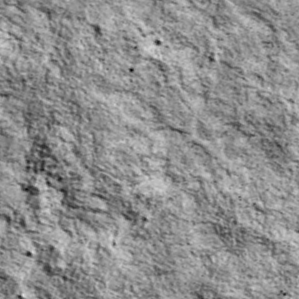
Label: non_frost